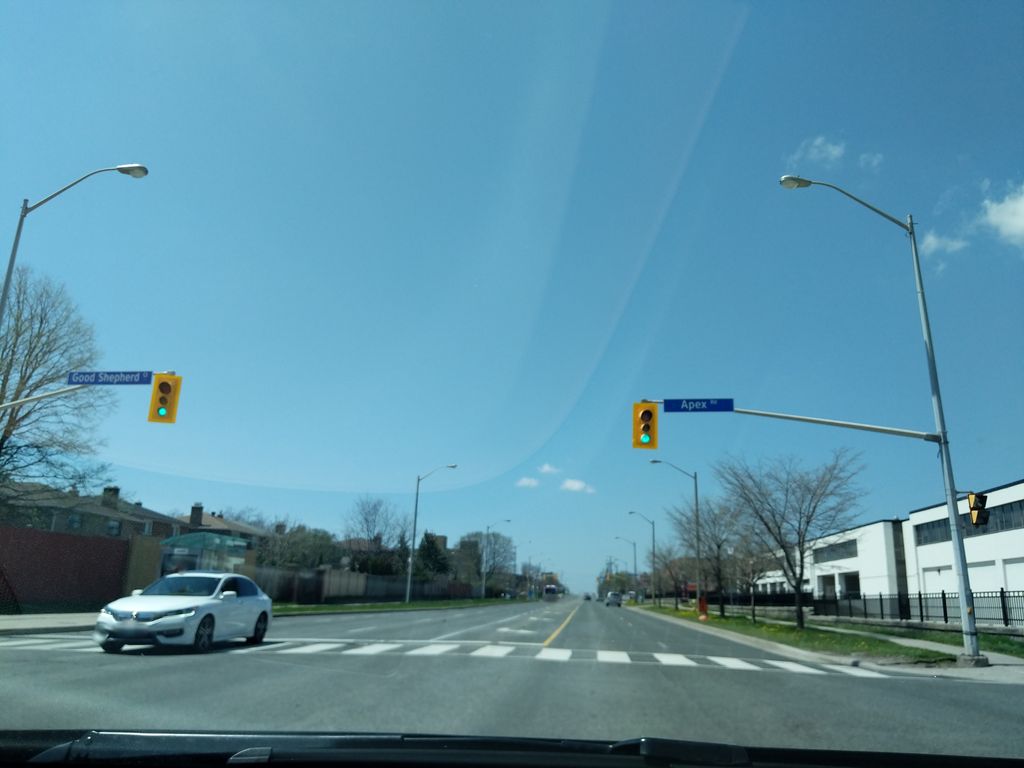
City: toronto